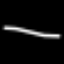
Label: line